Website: lowes
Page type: customer-info-address
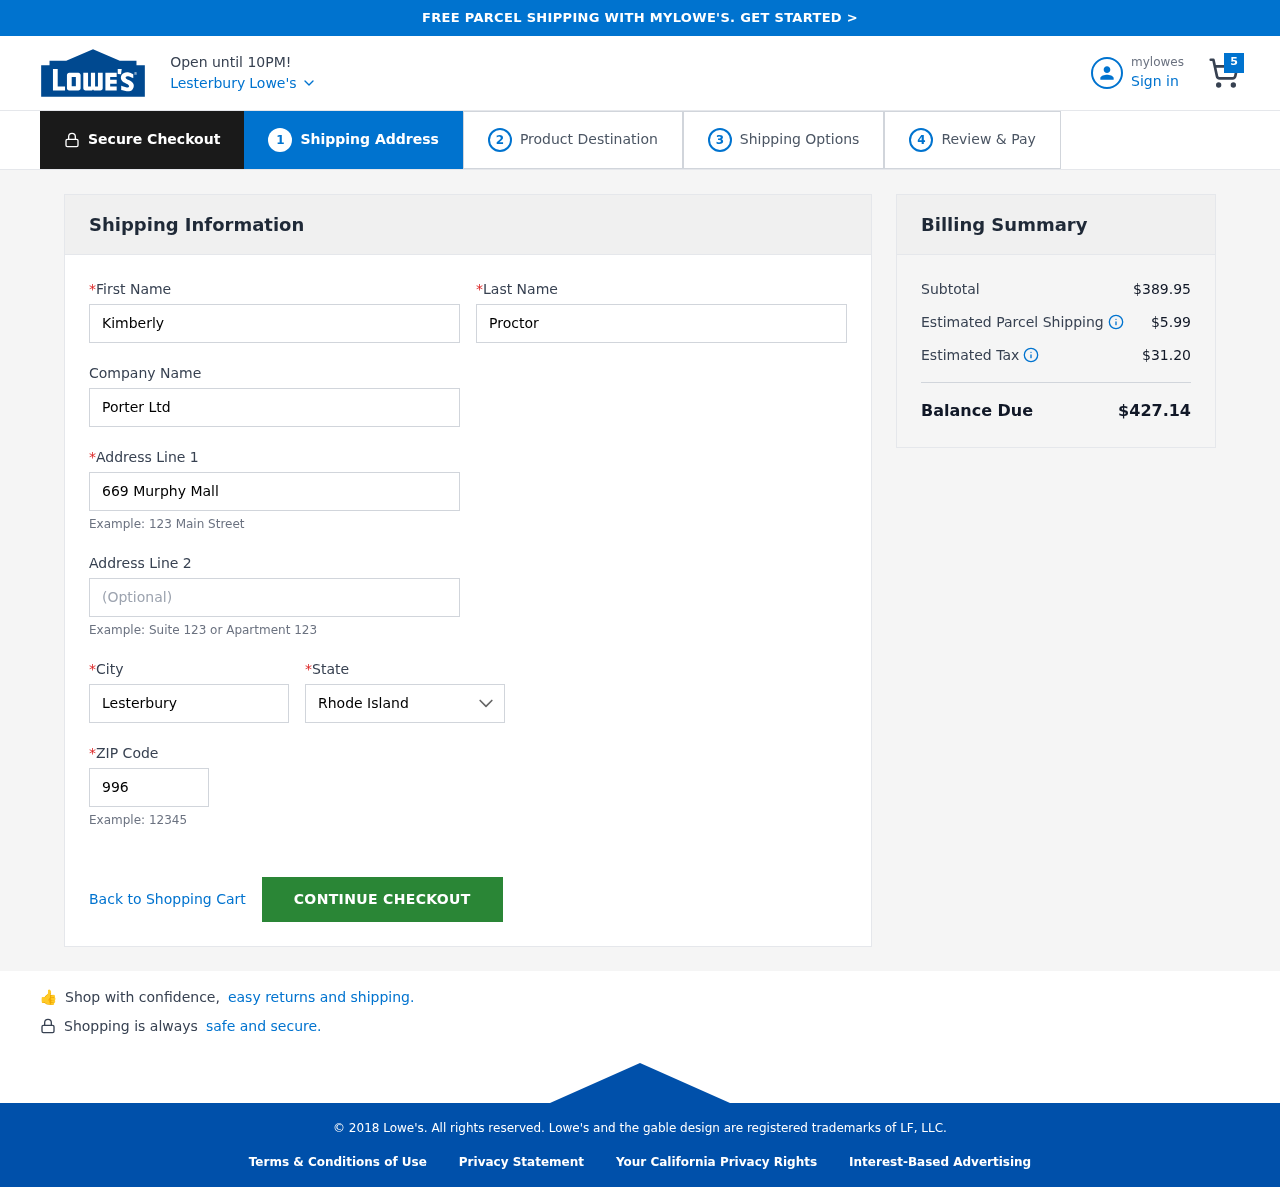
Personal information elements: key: PII_CITY
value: Lesterbury
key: PII_COMPANY
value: Porter Ltd
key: PII_FIRSTNAME
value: Kimberly
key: PII_LASTNAME
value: Proctor
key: PII_POSTCODE
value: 99665
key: PII_STATE
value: Rhode Island
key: PII_STREET
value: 669 Murphy Mall
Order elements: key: ORDER_NUM_ITEMS
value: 5
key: ORDER_SUBTOTAL
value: $389.95
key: ORDER_SHIPPING_COST
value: $5.99
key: ORDER_TAX
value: $31.20
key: ORDER_TOTAL
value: $427.14